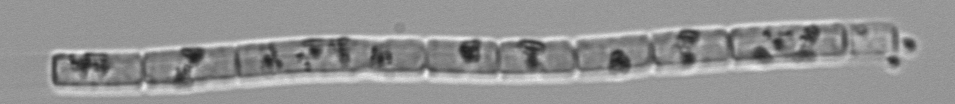
Label: Guinardia_delicatula